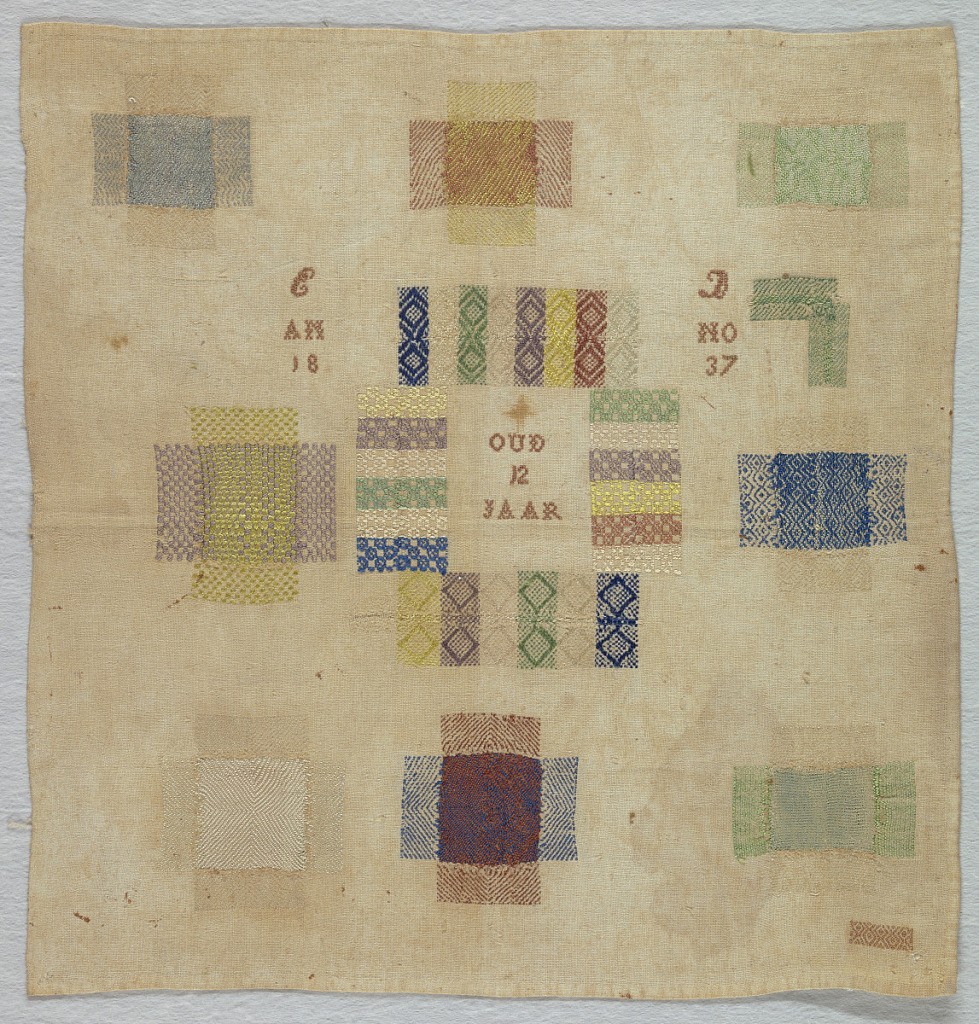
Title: Sampler
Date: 1837
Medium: silk embroidery on cotton foundation Technique: embroidered in running and cross stitches on plain weave foundation
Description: Central square removed and inserted with pattern darning with "12 years old" (oud 12 Jaar) in center surrounded with nine examples of darning.